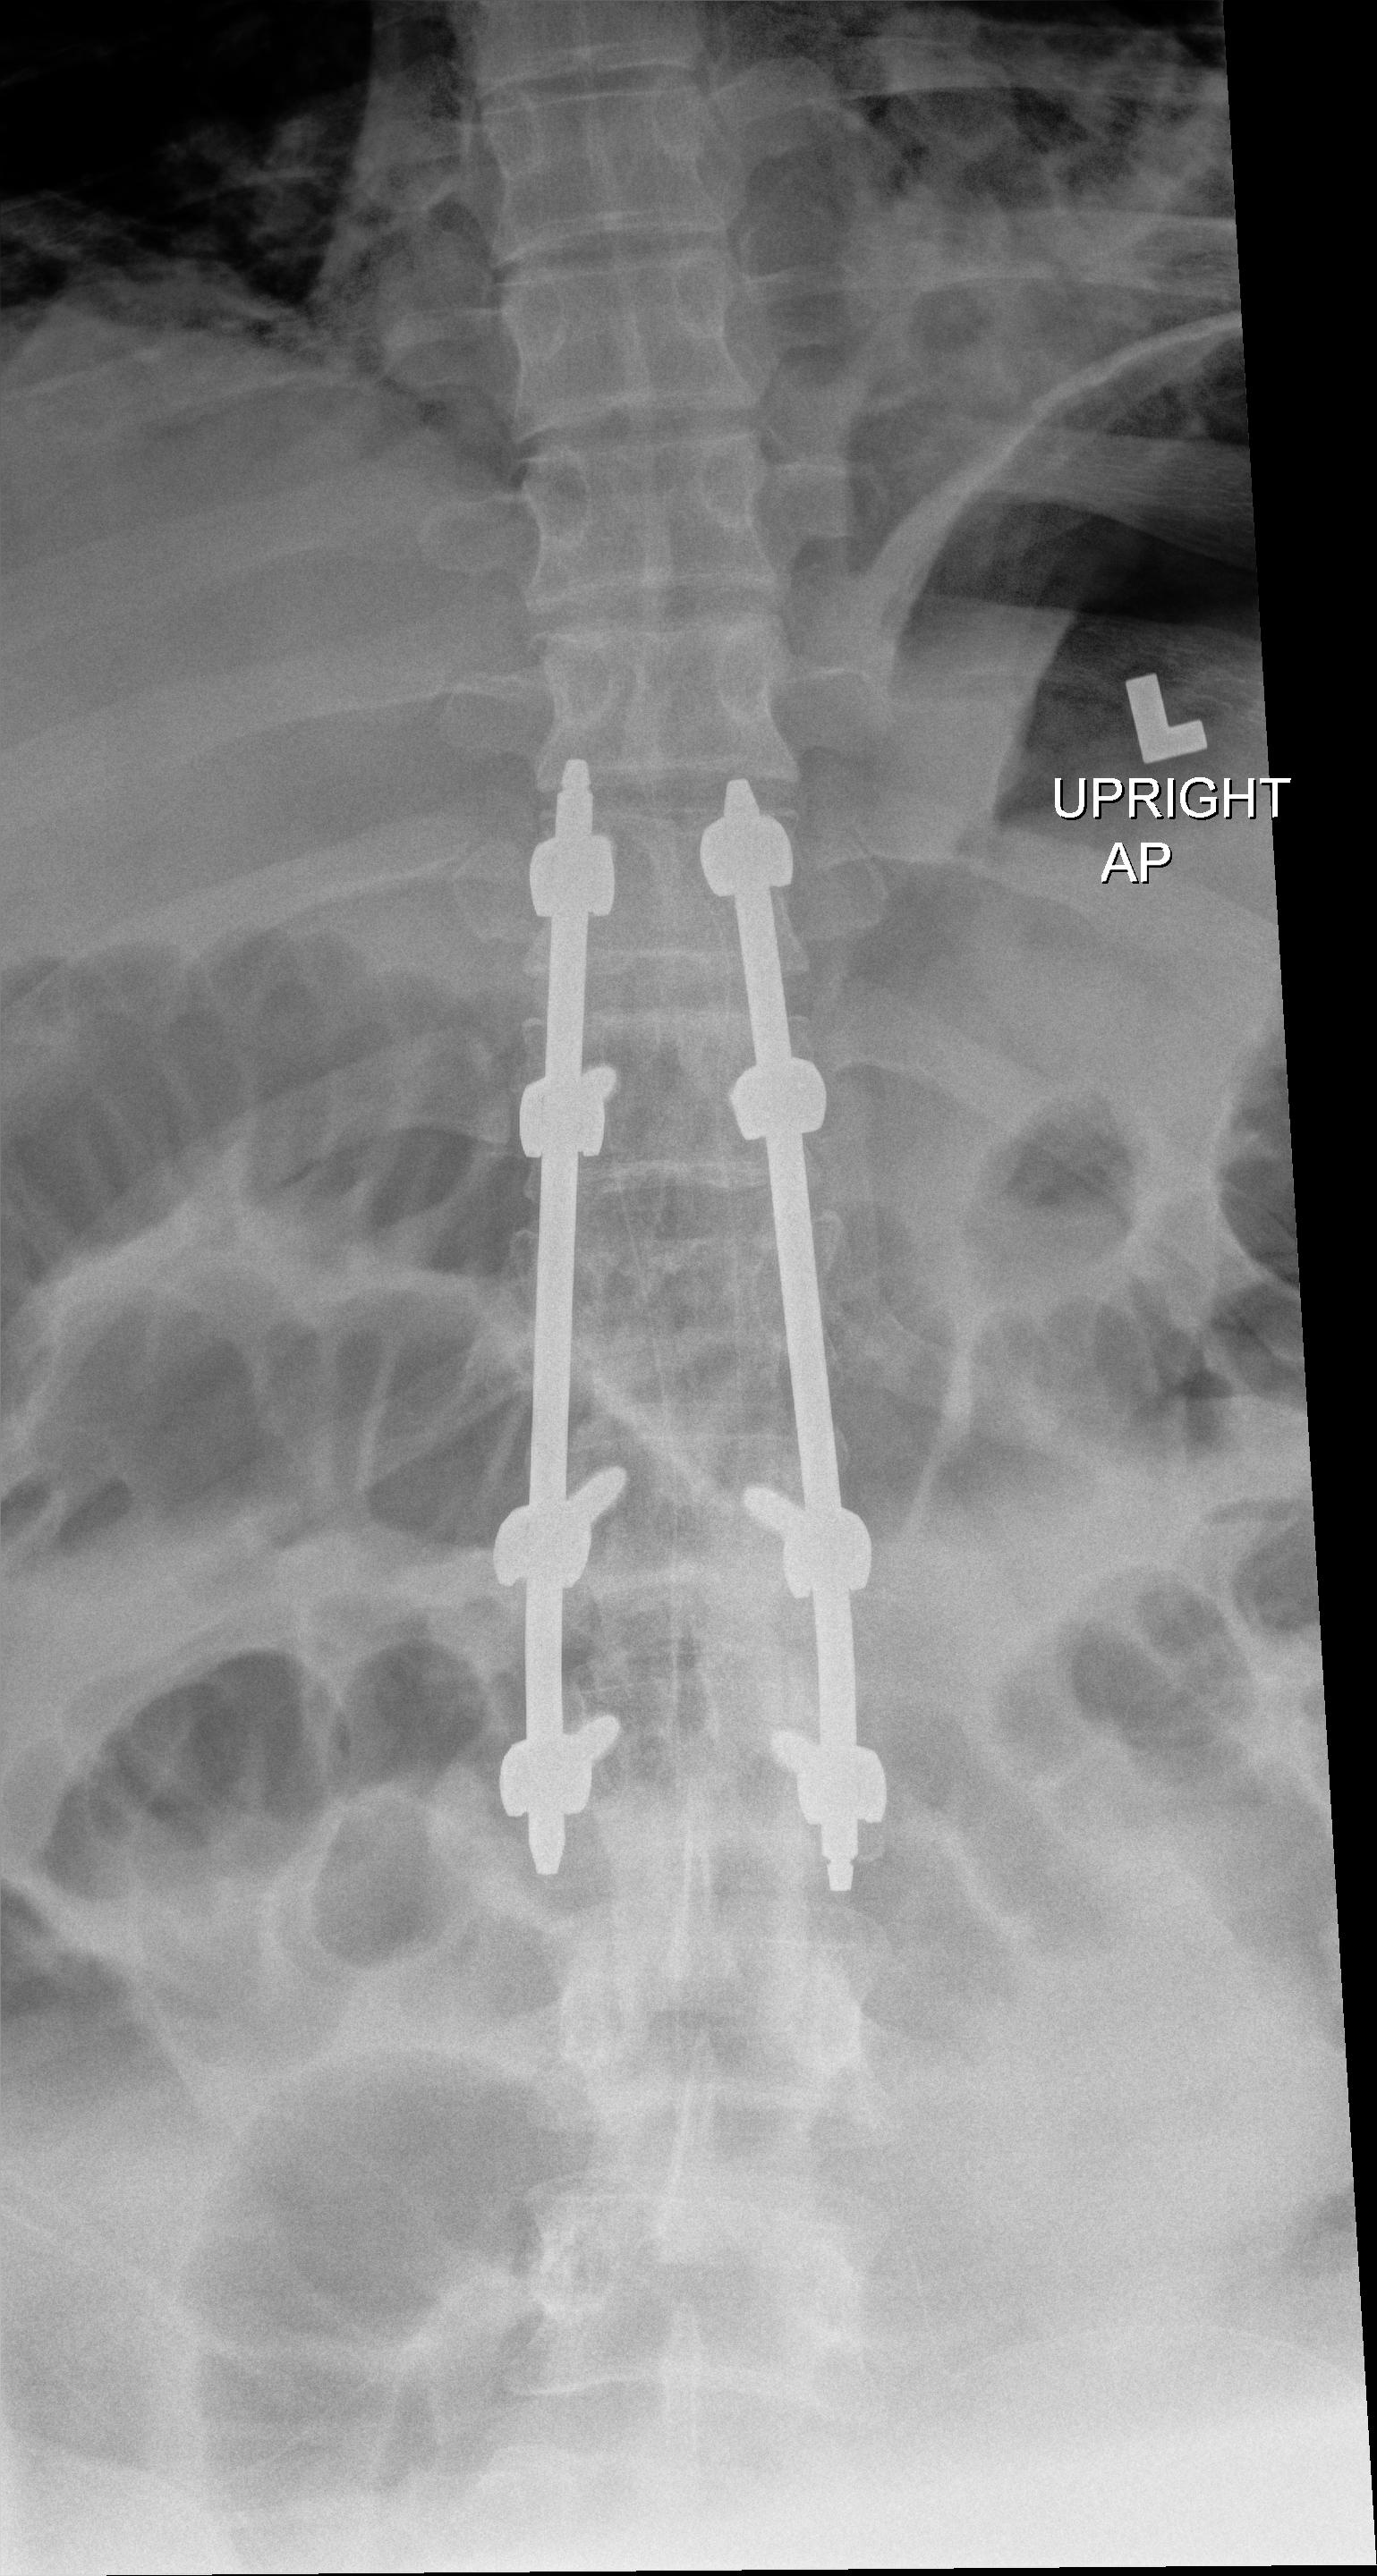
View: AP
Implant manufacturer: medtronic solera